Current action and preconditions to check: trajectory_clear

Your task: For each precondition in the list above, predict whether it will hold at this action.

Consider the current scene as observed from the mobile robot's camera, and analyze the predicted future states of all dynamic agents (e.g., people, animals, vehicles, or any moving entities) within the NEXT SECOND.

IMPORTANT: Only answer "very likely" if you are absolutely certain—based on strong, clear evidence—that a dynamic agent will violate the precondition in the predicted future state. Do NOT answer "very likely" for unlikely, ambiguous, or low-probability risks.

Ask yourself for each precondition: Is there a high probability, with clear and convincing evidence, that the predicted future states of any dynamic agent will interfere with the predicted future state of the currently executing action within the NEXT SECOND, causing that precondition to fail?

Assess the risk level based on these predictions. Use "likely" or "very likely" if motions create a clear risk of interference.

Use "neutral" or "improbable" if agents are nearby but their predicted paths are clearly diverging or non-conflicting.

Failure Risk Categories: "very improbable", "improbable", "neutral", "likely", "very likely"

Answer Format: Output ONLY the probability_of_failure value from these categories: "very improbable", "improbable", "neutral", "likely", "very likely"

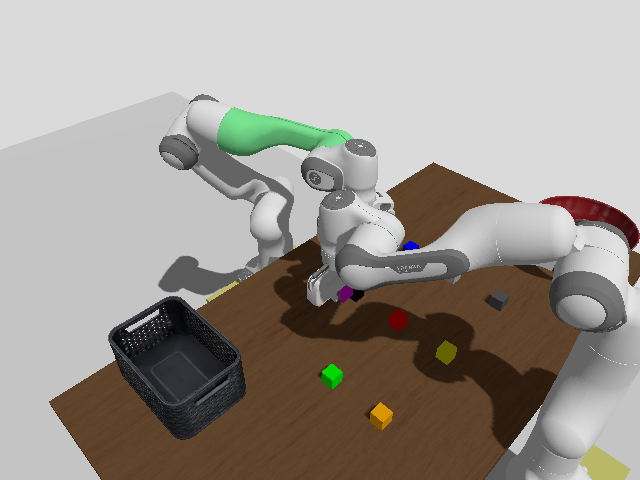

Answer: likely